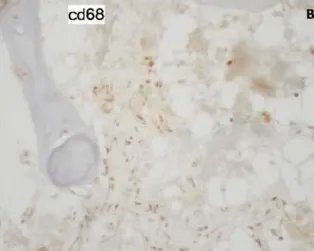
Positive CD68 foamy histiocytes.
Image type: pathology (immunostaining)